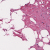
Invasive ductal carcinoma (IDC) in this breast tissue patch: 0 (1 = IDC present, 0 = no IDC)